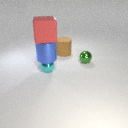
small green metal sphere in front of large brown rubber cylinder